Question: I'd like to join multiple points with a line by clicking on them with AS3 code. Each time you click on a button it creates a line with a number.
I've created an animation in order to explain what I'd like to do.
Here : <URL>

What's your advice on the matter ?
I don't know the best method to do that. 'graphics.lineStyle' ?
And which method can I use to count the number (first line created = 1, second line = 2 ..etc)
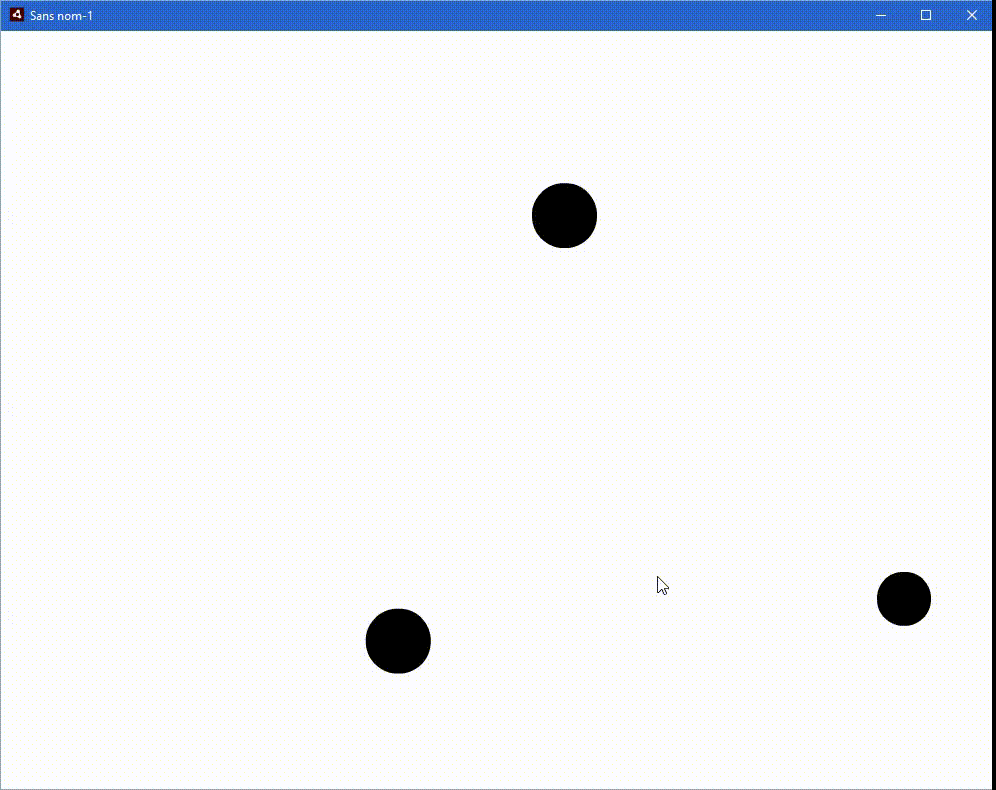
Answer: Create 'shape' first and draw it inside. Use 'graphics.moveTo(x, y)' for setting the first point, and 'graphics.lineTo(x, y)' for setting the second point. But use 'graphics.lineStyle(thickness, color)' before it. Look for example <URL>.